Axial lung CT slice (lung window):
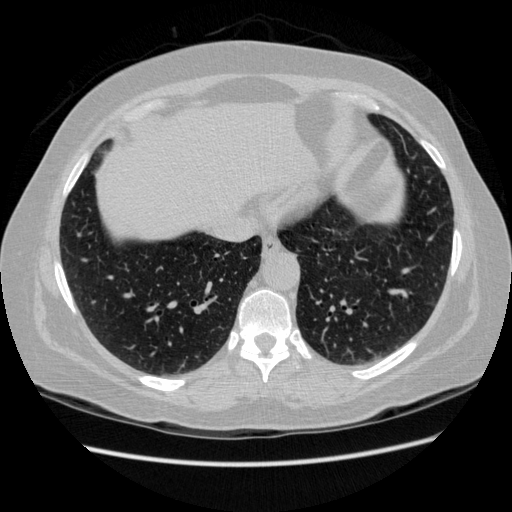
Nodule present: no